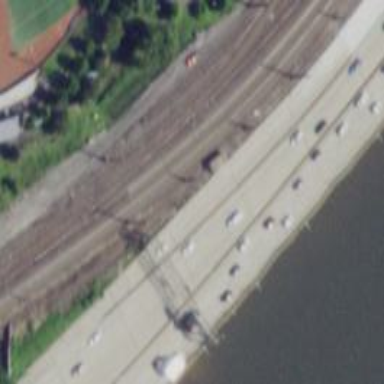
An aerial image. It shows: Railway with electrified contact lines.